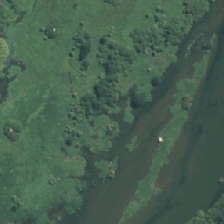
Land cover: herbaceous_freshwater_vege